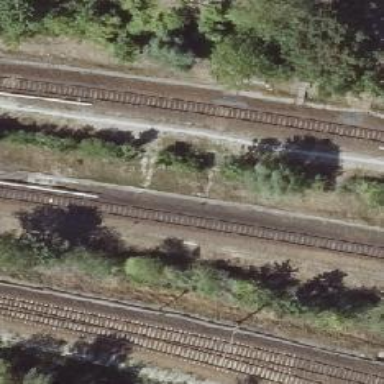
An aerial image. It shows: Light rail railway line with electrified rails.